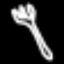
Label: fork